Interaction volume radius: 5 \u00c5
Interaction volume height: 15 \u00c5
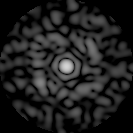
Disorder parameter: 0.8349